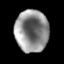
Tissue: lung
Cell type: Smooth muscle cells
Senescence score: 0.6153
Nuclear area (px): 1367
Mean DAPI intensity: 141.717